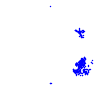
Particle: electron